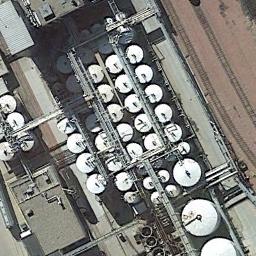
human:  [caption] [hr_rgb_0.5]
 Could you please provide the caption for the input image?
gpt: There are many neatly arranged storage tanks and many pipelines in the factory .

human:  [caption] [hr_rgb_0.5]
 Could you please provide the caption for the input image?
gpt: There are many storage tanks of different sizes .

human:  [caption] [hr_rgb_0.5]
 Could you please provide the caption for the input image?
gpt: There is a green pool beside the storage tanks .

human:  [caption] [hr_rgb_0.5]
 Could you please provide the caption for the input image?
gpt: There are many storage tanks on the bare land .

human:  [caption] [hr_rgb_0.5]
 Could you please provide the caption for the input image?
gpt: There are many white storage tanks arranged neatly .